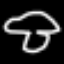
Label: mushroom